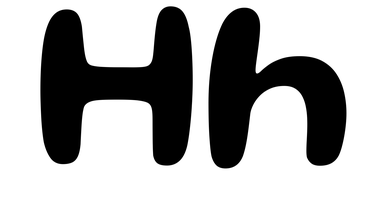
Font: Gluten_Medium